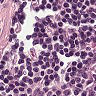
Metastatic tissue present: no